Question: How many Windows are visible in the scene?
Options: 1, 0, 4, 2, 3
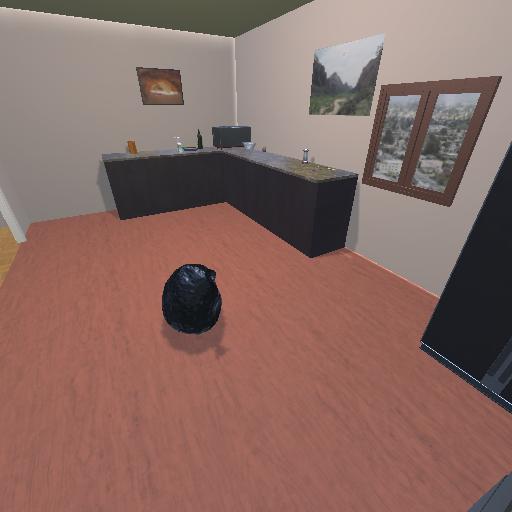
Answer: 1